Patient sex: M
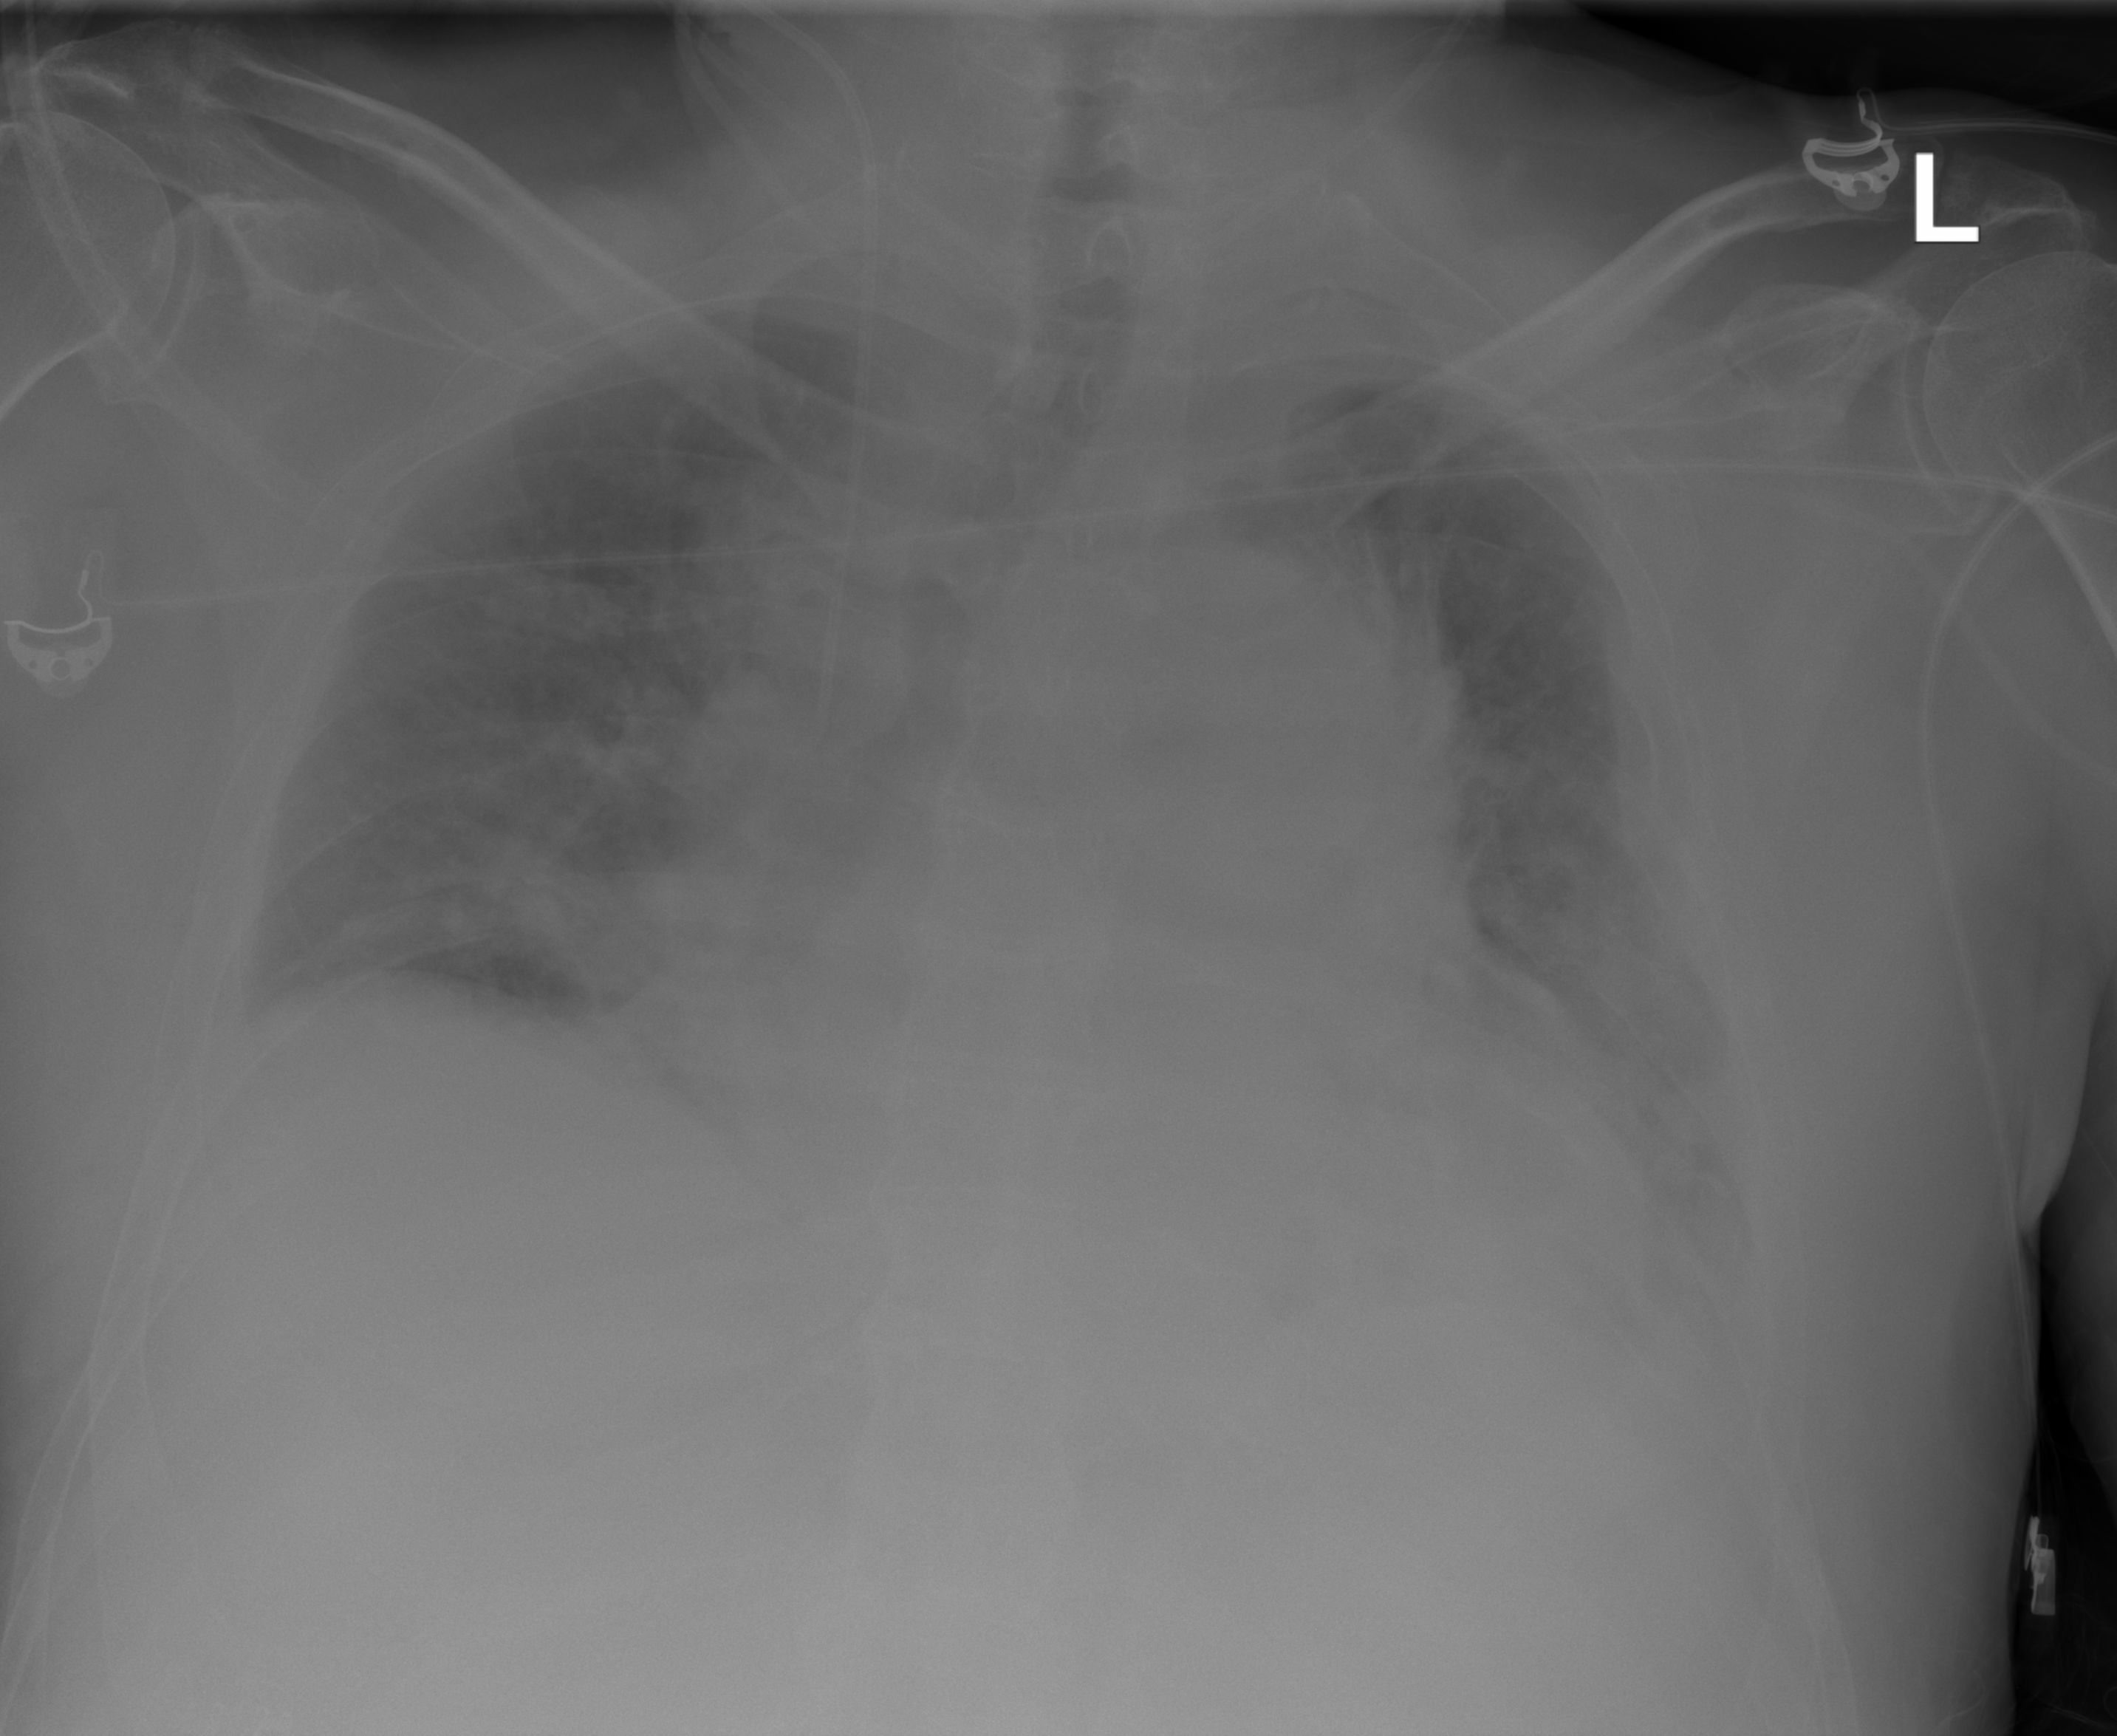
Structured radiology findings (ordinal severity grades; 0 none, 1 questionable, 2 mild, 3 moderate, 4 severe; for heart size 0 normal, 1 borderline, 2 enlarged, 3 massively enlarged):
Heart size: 2
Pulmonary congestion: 2
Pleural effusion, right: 0
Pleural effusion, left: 2
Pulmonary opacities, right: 0
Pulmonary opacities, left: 0
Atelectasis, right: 0
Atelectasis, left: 2